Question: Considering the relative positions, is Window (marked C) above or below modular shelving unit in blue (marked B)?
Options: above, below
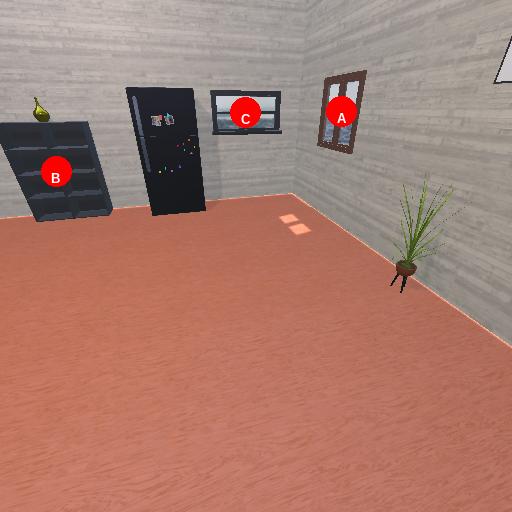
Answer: above